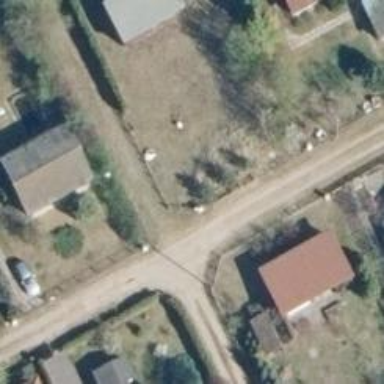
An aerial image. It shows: Residential road with dirt surface.